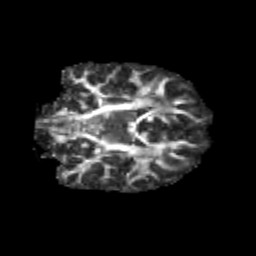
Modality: FA
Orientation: coronal
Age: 9
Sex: male
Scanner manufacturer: siemens
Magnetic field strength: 3 T
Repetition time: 3.8 s
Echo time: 0.07 s